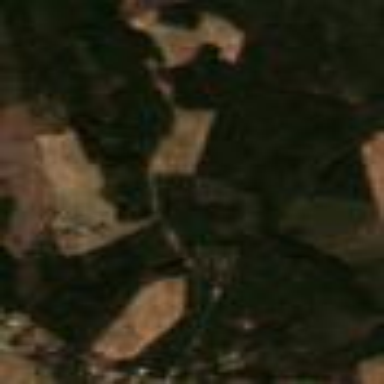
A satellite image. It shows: Mixed woodland with various types of leaves.